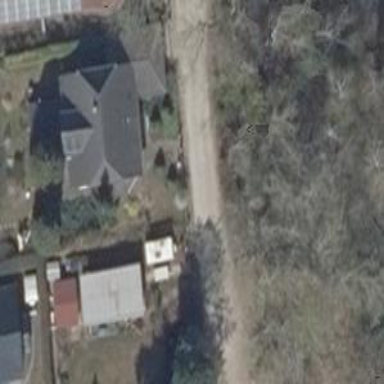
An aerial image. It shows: Residential road with compacted surface.